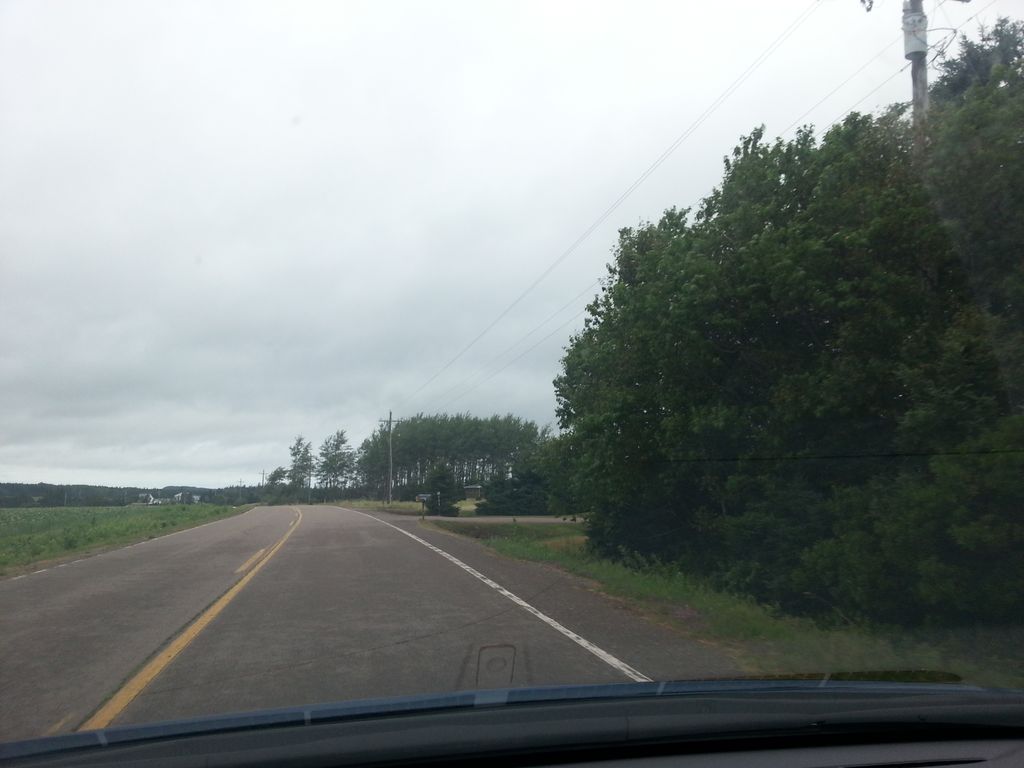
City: charlottetown